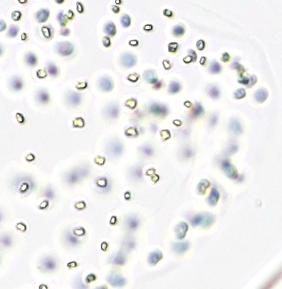
Label: Phaeocystis